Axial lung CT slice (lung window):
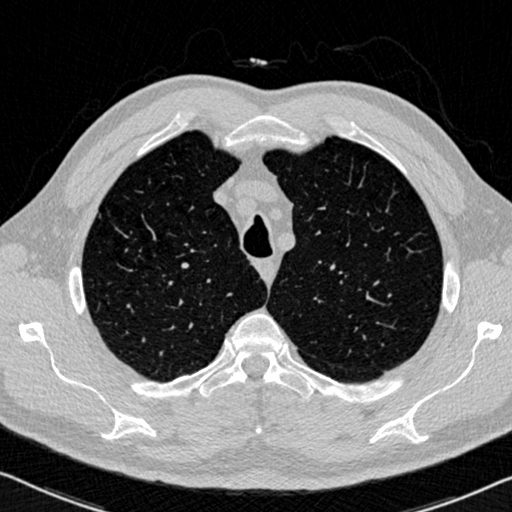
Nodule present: no